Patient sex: M
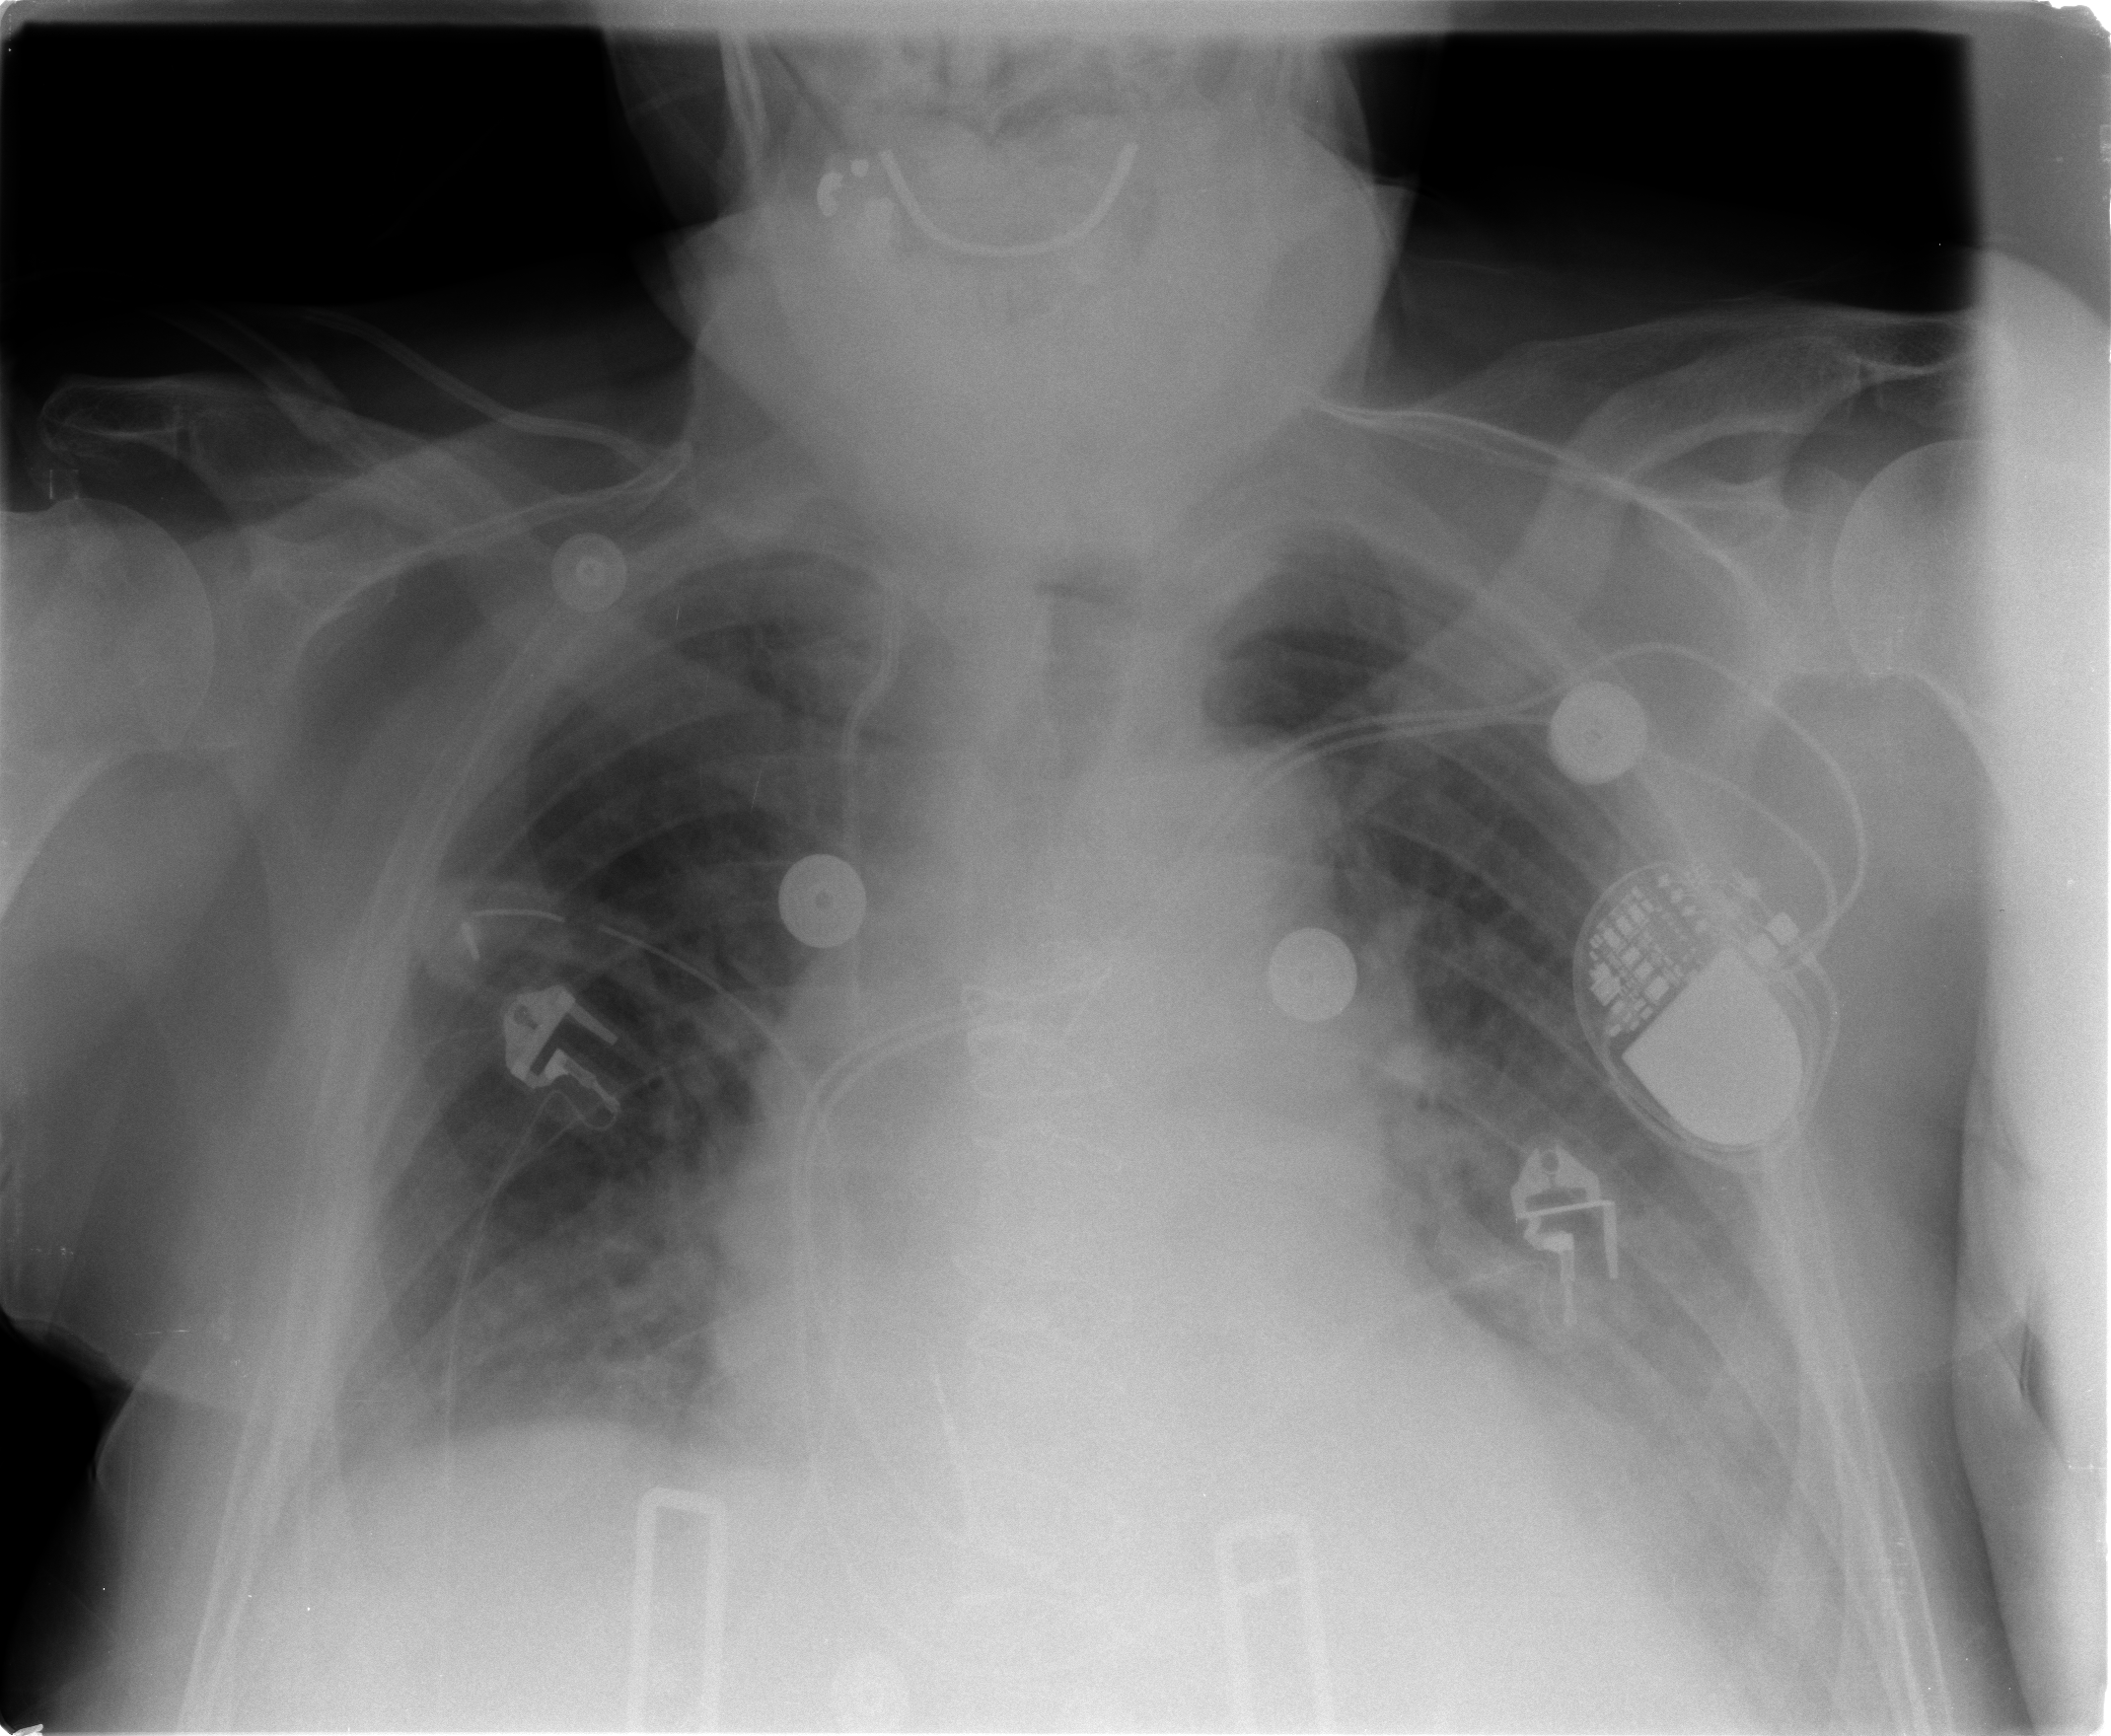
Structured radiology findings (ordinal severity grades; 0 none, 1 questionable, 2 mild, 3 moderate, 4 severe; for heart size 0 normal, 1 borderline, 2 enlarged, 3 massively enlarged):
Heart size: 1
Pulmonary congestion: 1
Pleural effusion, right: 0
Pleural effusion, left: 2
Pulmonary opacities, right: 1
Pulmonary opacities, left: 1
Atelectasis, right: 1
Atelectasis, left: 2